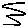
Label: zigzag